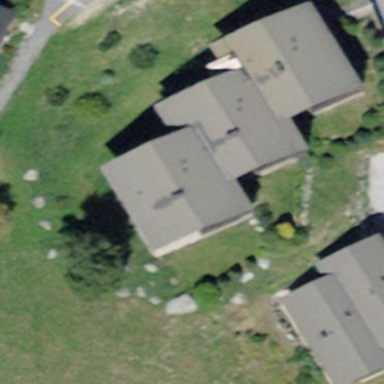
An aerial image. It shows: Building with tiled roof.